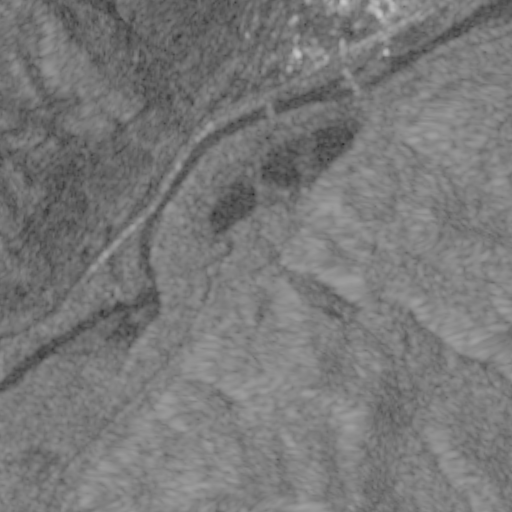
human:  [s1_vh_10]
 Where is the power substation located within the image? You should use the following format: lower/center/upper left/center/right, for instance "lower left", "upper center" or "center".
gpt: The power substation is located in the upper right of the image.
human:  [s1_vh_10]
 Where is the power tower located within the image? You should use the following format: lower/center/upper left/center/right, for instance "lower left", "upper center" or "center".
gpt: The power tower is located in the upper right of the image.
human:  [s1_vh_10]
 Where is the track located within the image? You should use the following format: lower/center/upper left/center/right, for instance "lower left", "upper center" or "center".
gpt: There is no track in the image.

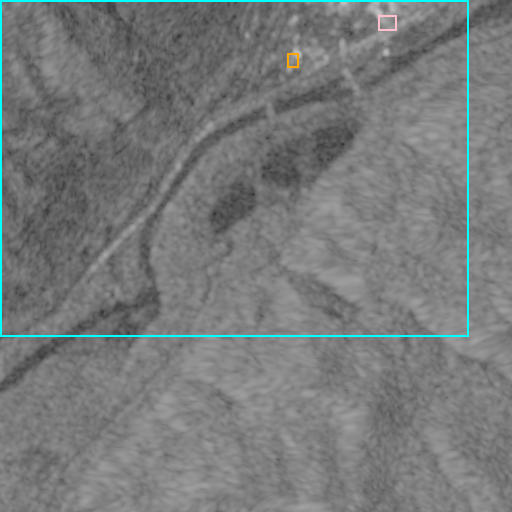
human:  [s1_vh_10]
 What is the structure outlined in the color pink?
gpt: The structure outlined in pink is a power substation.
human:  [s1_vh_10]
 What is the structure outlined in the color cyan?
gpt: The structure outlined in cyan is a quarry.
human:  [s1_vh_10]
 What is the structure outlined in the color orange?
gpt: The structure outlined in orange is a building.
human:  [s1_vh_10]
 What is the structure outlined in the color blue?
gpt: There is no blue outline.